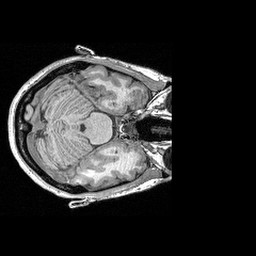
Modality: T1w
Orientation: axial
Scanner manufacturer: siemens
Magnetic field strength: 3 T
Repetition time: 2.3 s
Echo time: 0.00298 s